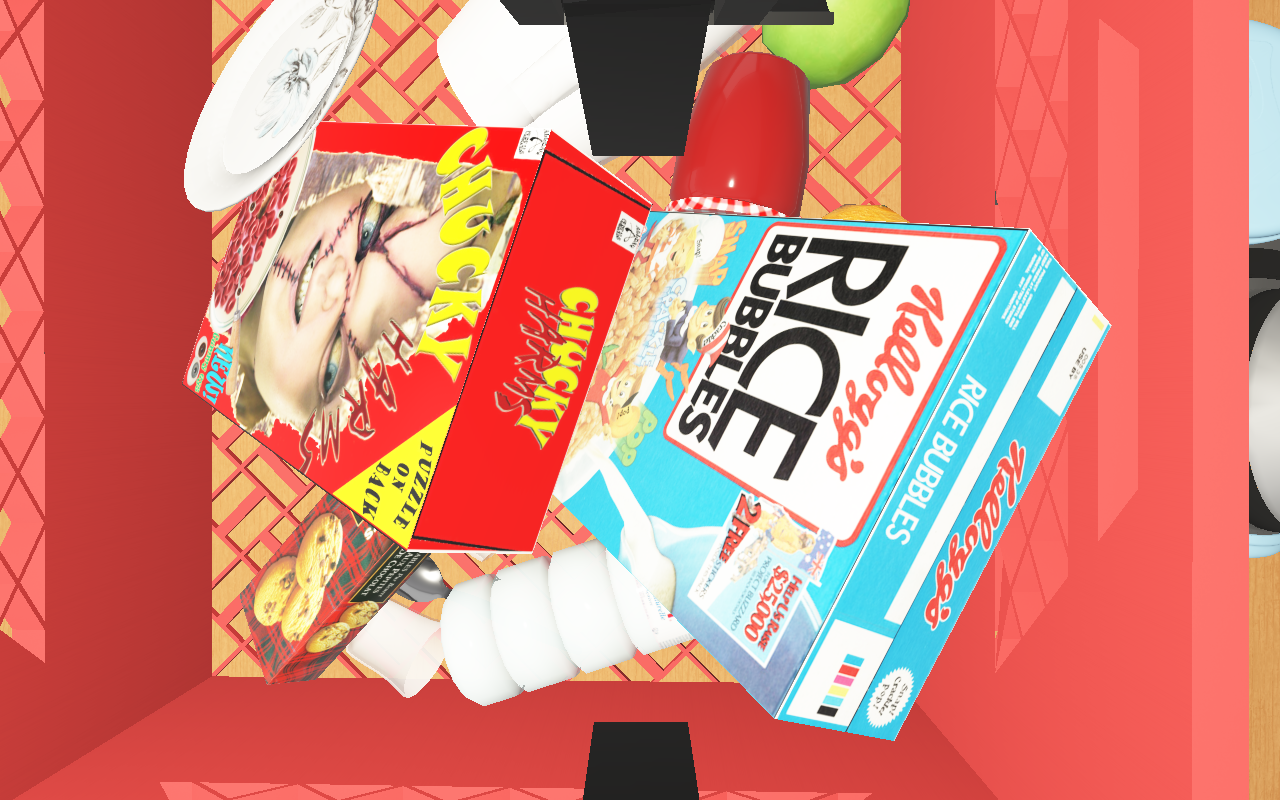
Objects in the scene:
carafe
apple
orange
orange
spoon
plate
wineglass
cereal box
biscuit box